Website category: sports
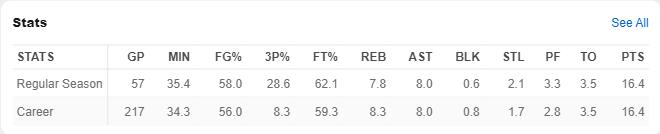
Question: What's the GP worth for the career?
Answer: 217

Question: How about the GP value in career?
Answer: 217

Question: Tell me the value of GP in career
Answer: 217

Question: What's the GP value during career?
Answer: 217

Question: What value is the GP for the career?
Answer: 217

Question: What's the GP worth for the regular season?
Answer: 57

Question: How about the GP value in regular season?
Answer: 57

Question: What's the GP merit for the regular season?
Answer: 57

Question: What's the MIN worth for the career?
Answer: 34.3

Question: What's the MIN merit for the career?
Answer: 34.3

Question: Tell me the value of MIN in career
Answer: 34.3

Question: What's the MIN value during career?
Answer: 34.3

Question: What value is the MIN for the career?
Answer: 34.3

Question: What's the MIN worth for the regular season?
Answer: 35.4

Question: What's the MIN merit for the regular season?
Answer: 35.4

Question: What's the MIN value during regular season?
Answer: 35.4

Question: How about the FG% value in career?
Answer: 56.0

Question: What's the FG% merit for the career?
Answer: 56.0

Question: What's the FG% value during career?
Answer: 56.0

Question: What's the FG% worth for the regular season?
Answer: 58.0

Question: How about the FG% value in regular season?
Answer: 58.0

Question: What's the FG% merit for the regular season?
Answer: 58.0

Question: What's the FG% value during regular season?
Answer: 58.0

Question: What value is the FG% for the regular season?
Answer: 58.0

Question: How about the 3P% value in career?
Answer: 8.3

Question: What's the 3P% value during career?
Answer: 8.3

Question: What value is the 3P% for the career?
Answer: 8.3

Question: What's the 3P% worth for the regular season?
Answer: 28.6

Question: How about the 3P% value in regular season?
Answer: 28.6

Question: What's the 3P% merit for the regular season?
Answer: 28.6

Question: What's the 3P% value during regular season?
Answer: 28.6

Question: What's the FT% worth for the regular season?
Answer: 62.1

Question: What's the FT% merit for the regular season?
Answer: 62.1

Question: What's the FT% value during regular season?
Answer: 62.1

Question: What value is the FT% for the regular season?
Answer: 62.1

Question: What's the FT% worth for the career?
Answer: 59.3

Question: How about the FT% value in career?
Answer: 59.3

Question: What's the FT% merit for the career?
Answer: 59.3

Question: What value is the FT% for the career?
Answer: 59.3

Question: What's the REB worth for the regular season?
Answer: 7.8

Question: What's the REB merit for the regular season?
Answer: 7.8

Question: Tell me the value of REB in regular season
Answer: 7.8

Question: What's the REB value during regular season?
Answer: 7.8

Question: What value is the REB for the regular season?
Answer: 7.8

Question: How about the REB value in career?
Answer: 8.3

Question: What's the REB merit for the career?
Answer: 8.3

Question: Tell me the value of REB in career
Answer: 8.3

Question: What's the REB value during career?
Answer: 8.3

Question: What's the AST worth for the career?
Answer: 8.0

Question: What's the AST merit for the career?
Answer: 8.0

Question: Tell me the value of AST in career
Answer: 8.0

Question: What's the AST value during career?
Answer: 8.0

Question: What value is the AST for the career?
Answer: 8.0

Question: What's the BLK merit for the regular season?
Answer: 0.6

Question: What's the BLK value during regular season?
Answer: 0.6

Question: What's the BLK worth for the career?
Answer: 0.8

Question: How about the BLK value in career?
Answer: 0.8

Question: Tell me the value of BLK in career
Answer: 0.8

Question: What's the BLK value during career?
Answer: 0.8

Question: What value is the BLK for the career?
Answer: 0.8

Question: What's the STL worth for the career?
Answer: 1.7

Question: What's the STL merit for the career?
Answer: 1.7

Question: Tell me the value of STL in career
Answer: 1.7

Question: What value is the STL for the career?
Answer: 1.7